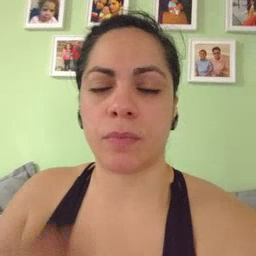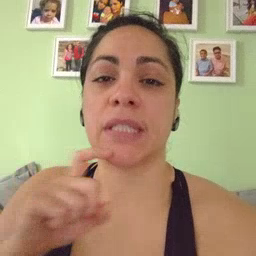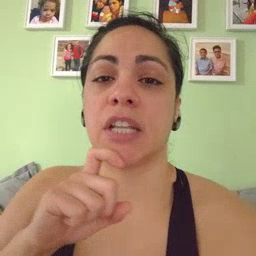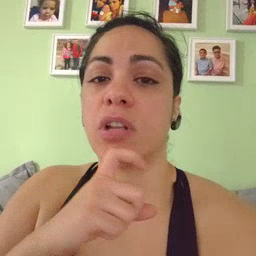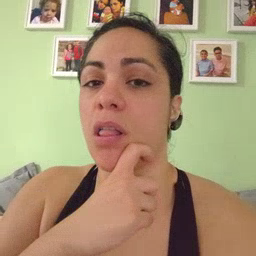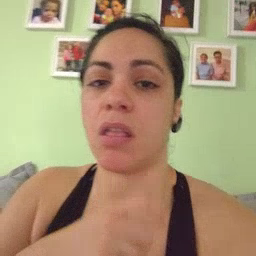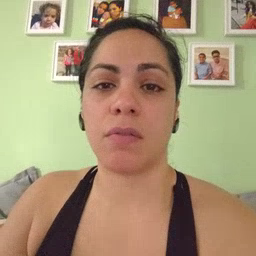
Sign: cereal